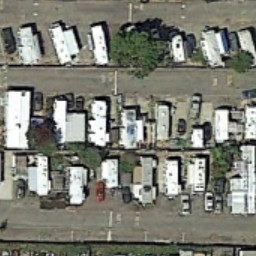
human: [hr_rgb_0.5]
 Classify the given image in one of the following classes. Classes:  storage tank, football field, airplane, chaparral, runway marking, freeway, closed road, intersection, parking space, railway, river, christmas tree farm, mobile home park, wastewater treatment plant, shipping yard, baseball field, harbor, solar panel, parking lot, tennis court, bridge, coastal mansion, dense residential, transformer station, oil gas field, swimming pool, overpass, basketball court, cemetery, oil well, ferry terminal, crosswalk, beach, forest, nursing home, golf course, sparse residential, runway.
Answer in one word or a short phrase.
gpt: mobile home park